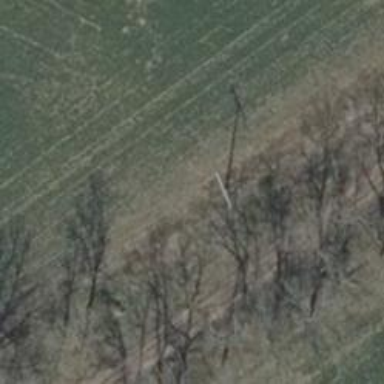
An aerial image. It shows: Minor power line.